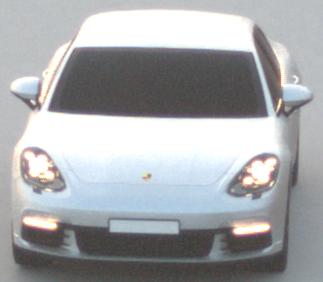
Make: Porsche
Model: Panamera
Detailed model: Panamera (971)
Model produced from: 2016/11
Model produced until: 2018/08
Doors: 5
Color: white
Road condition: dry road
Daytime: dawn
Contrast: low contrast